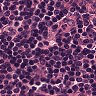
Metastatic tissue present: no